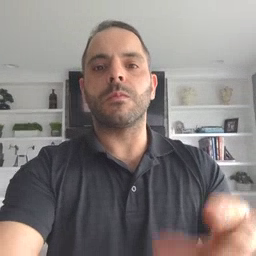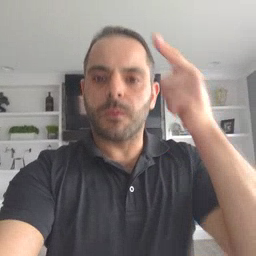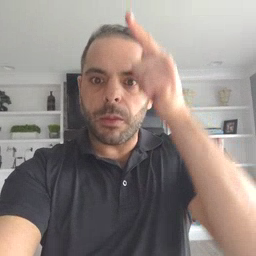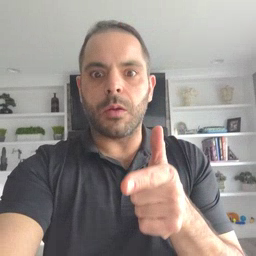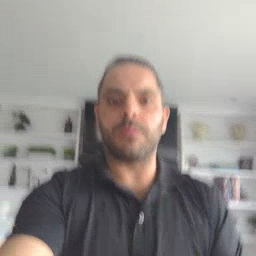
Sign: brother